Field crop: maize
Growth stage: 2
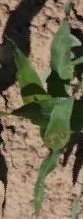
Species: maize